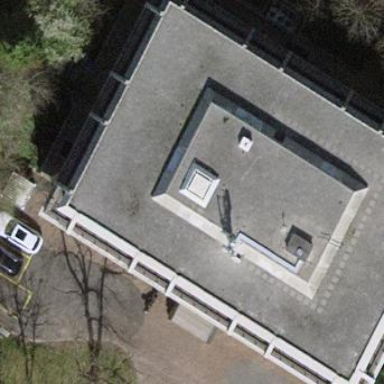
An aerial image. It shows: Office building.